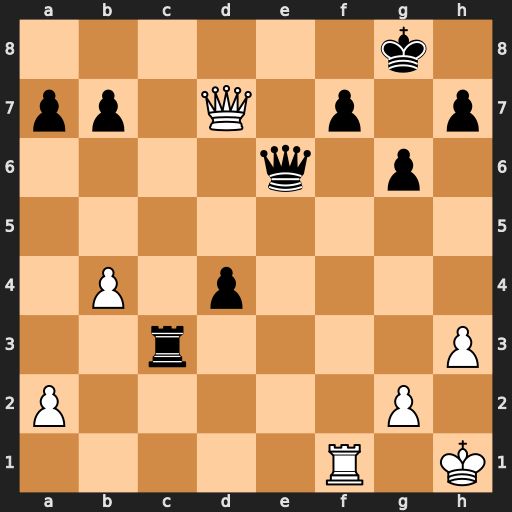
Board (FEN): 6k1/pp1Q1p1p/4q1p1/8/1P1p4/2r4P/P5P1/5R1K
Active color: w
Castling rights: -
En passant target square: -
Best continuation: Qd8+ Kg7 Qxd4+ f6 Qxc3